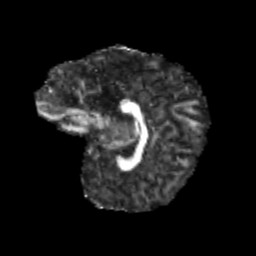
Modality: FA
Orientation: sagittal
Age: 9
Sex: male
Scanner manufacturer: siemens
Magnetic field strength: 3 T
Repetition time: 3.8 s
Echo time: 0.07 s